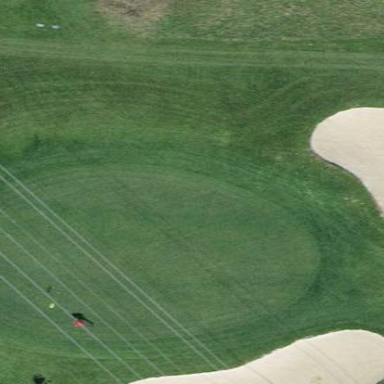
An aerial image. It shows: Golf green.